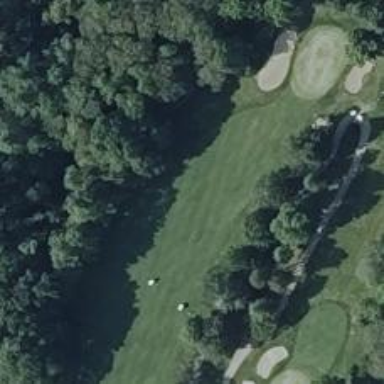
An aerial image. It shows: View of golf hole.